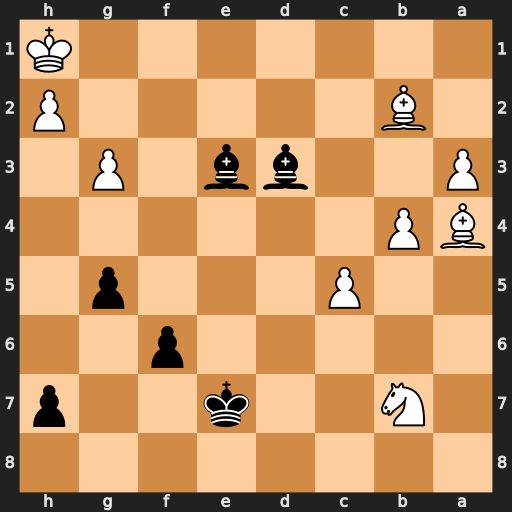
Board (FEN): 8/1N2k2p/5p2/2P3p1/BP6/P2bb1P1/1B5P/7K
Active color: b
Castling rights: -
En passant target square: -
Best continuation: Be4#